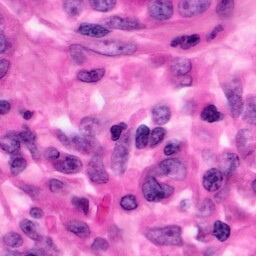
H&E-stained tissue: Pancreatic